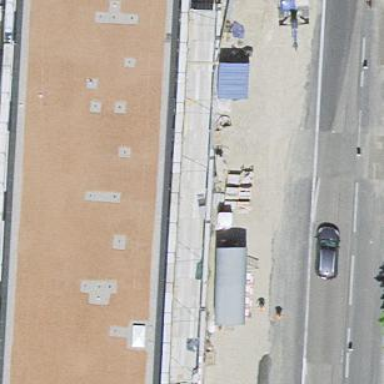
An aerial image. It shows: View of roof of building.